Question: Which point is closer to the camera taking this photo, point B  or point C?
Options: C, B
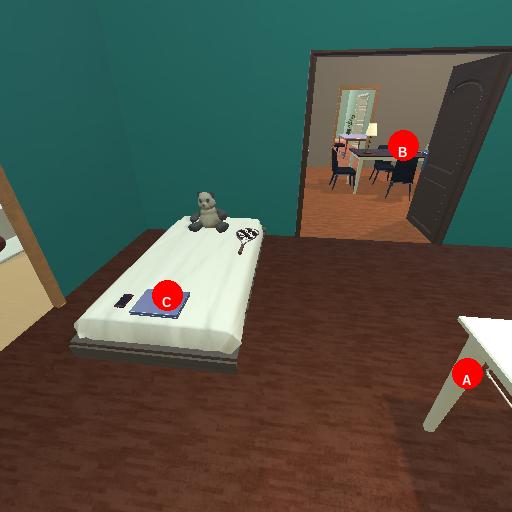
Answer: C